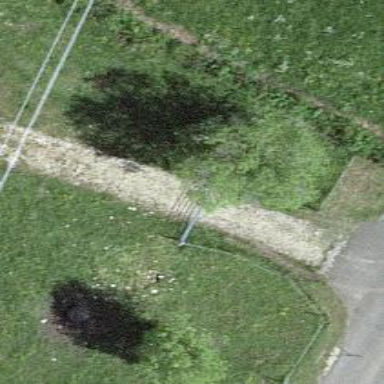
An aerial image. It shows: Gate.